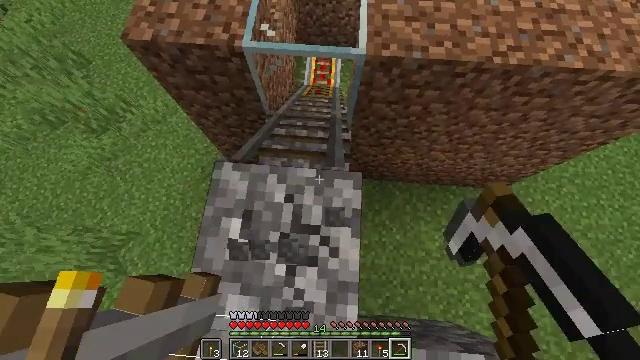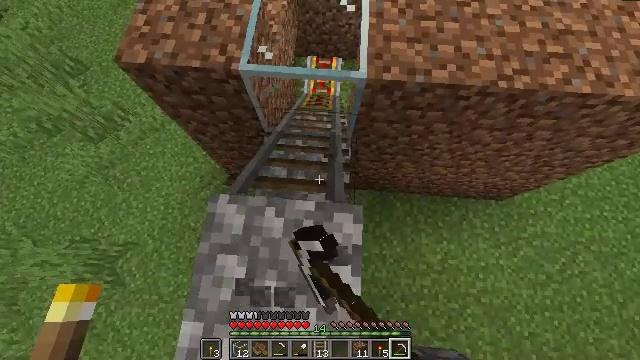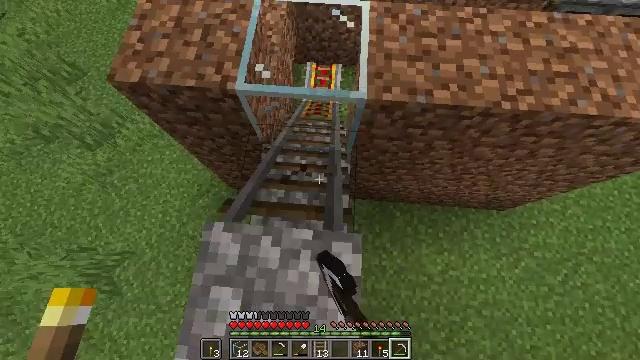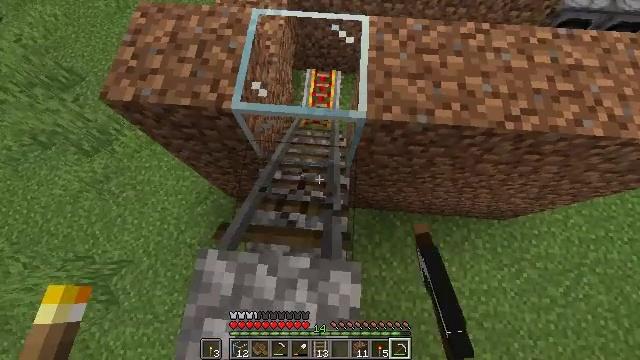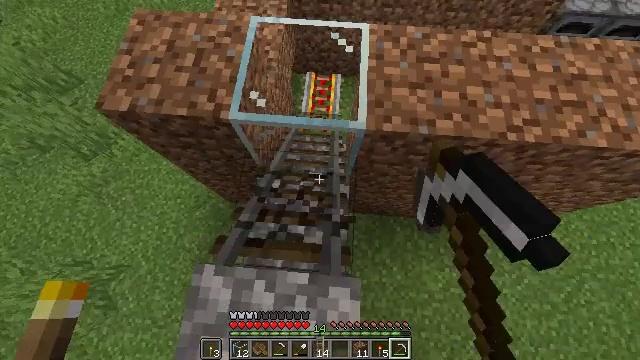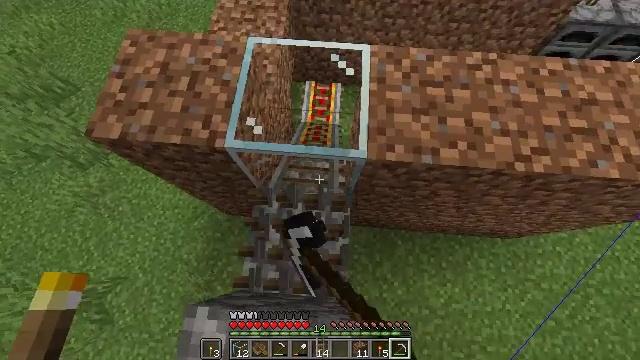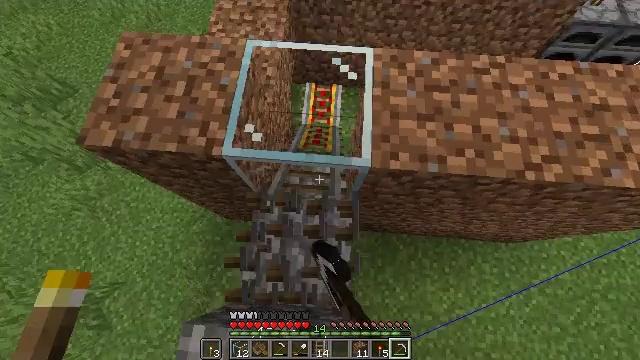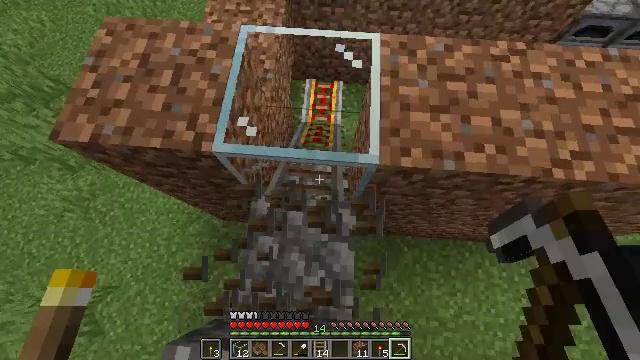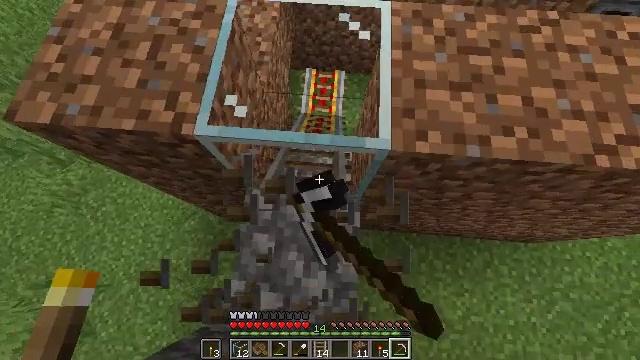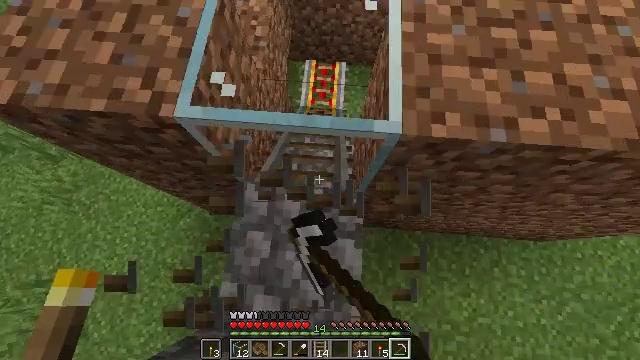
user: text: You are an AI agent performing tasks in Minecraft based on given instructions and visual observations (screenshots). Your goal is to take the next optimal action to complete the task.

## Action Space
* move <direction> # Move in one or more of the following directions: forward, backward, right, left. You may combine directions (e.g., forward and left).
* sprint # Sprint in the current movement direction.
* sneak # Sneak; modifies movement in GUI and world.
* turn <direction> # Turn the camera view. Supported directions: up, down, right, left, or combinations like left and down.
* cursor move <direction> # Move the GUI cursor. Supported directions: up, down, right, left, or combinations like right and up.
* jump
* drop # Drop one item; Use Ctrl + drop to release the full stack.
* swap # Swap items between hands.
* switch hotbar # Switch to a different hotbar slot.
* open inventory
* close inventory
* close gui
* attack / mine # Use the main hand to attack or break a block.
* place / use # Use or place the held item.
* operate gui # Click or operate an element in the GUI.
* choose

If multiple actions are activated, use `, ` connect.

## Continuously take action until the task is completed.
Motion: motion action
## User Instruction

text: Pick up the rail by attacking it.
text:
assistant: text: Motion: move forward, attack / mine
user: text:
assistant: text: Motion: move forward, attack / mine
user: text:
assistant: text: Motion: move forward, attack / mine
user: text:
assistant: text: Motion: move forward, attack / mine
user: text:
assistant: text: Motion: attack / mine
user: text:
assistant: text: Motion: attack / mine
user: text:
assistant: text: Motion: attack / mine
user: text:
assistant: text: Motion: attack / mine
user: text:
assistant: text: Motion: attack / mine
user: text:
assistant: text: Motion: attack / mine